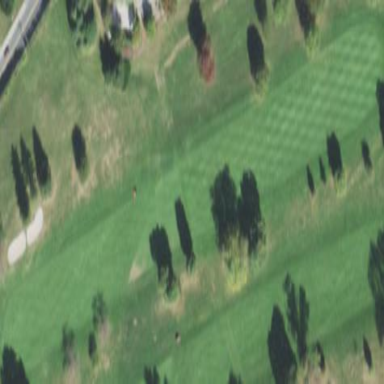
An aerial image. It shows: Golf fairway surrounded by grass.